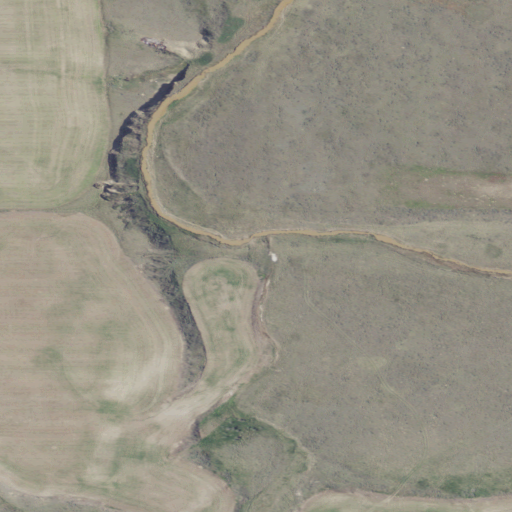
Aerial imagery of valley in Montana named Preacher Coulee containing grassland, cultivated crops, shrub, and herbaceous wetlands